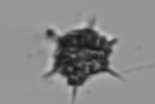
Label: Dictyocha